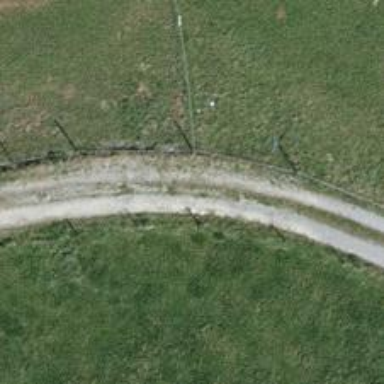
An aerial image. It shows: Track with fine gravel surface of grade2.